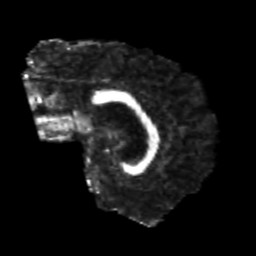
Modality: FA
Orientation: sagittal
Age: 22
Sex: male
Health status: healthy
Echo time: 0.074 s